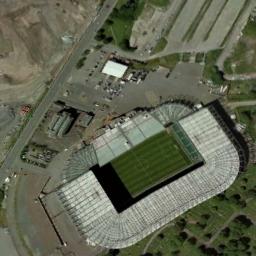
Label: stadium